Field crop: tomato
Growth stage: 2
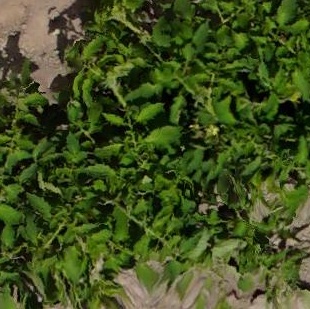
Species: tomato